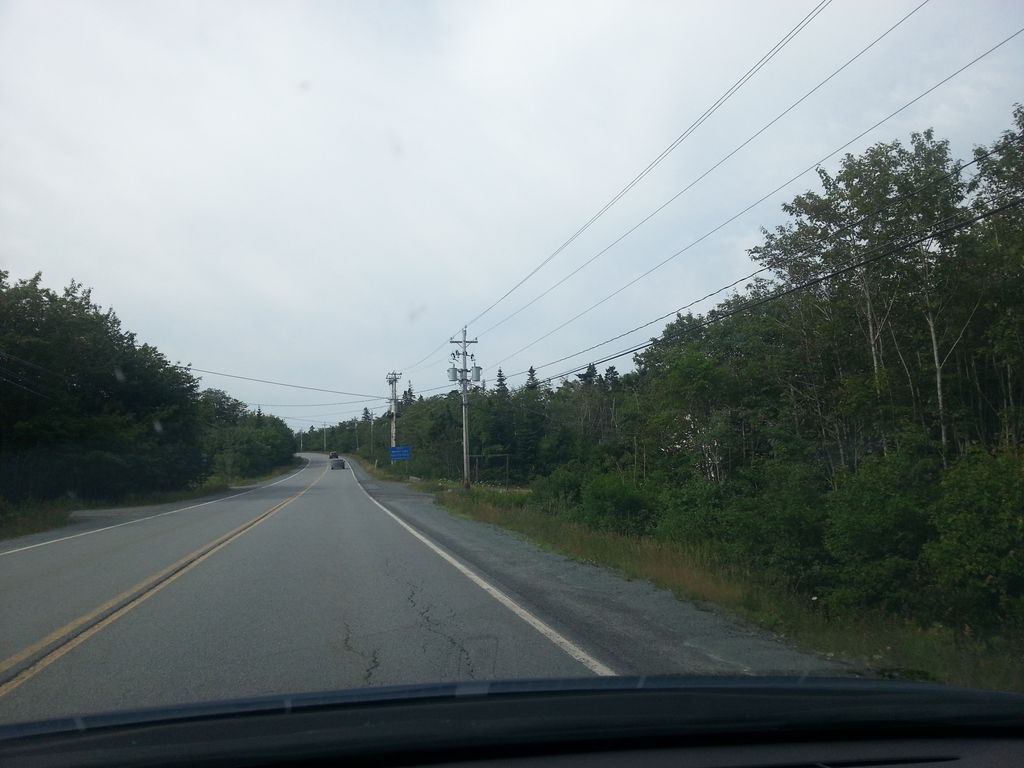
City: halifax